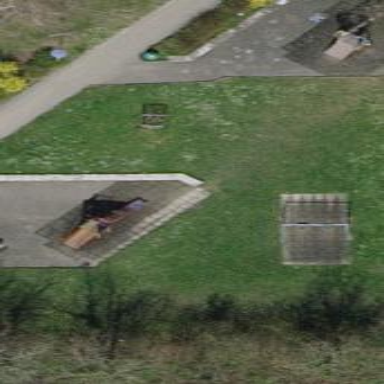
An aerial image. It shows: Playground area for leisure activities on the land.